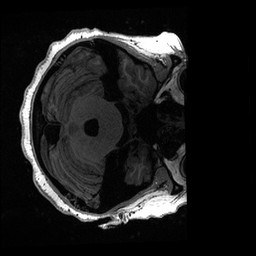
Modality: T1w
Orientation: axial
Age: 17
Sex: female
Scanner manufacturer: ge
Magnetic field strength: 3 T
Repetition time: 0.006952 s
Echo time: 0.00292 s